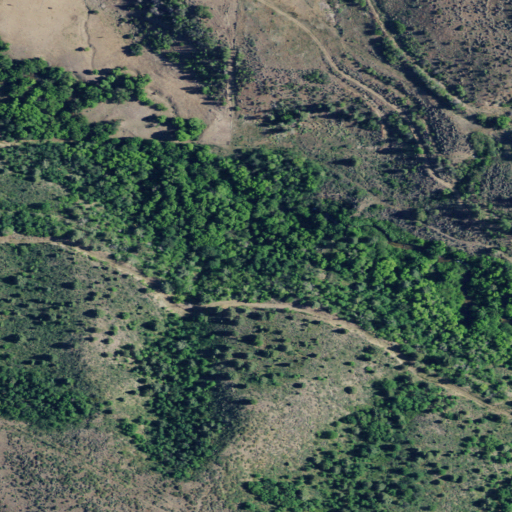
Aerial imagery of valley in Idaho named Williams Canyon containing shrub, woody wetlands, deciduous forest, and cultivated crops